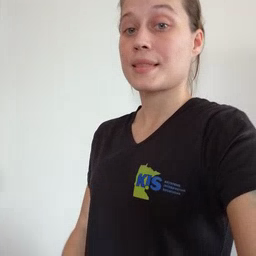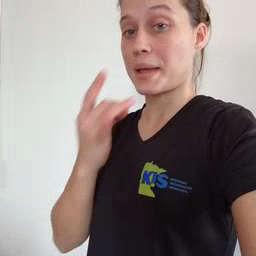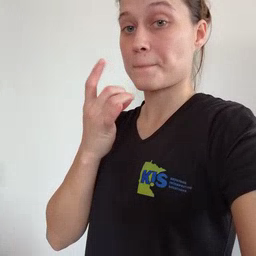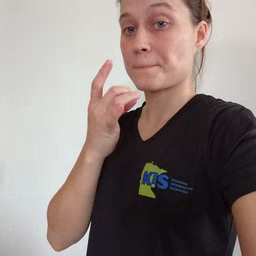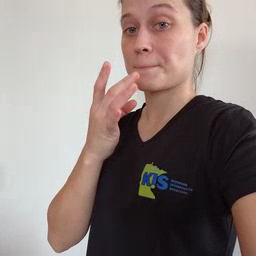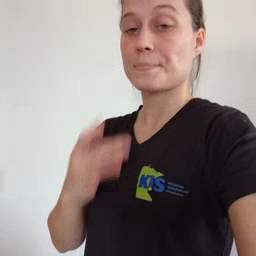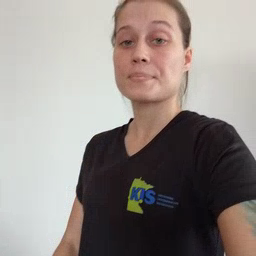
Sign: lamp